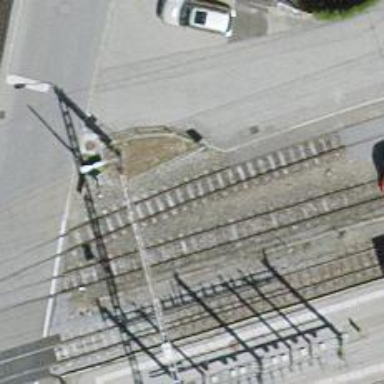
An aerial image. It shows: Narrow-gauge railway service yard with 1 track. The railway is electrified with contact line.